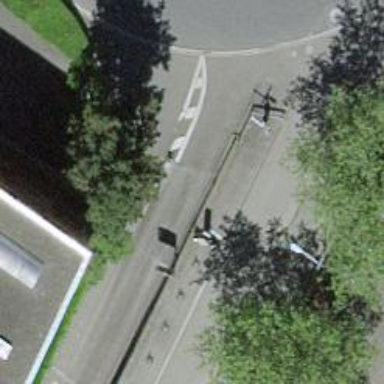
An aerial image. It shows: Bicycle rental service.